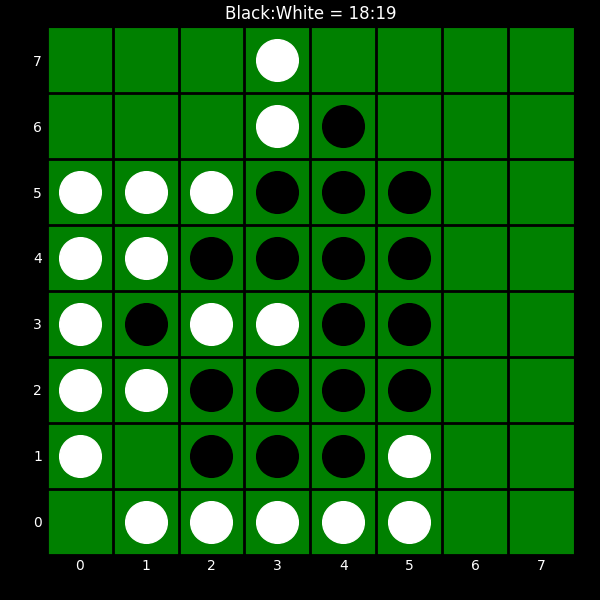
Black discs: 18
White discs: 19